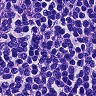
Metastatic tissue present: no